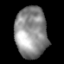
Tissue: lung
Cell type: Fibroblasts
Senescence score: 0.5428
Nuclear area (px): 1601
Mean DAPI intensity: 141.577